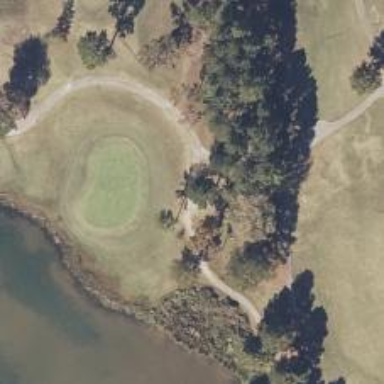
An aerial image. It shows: Service road used as golf cart path.